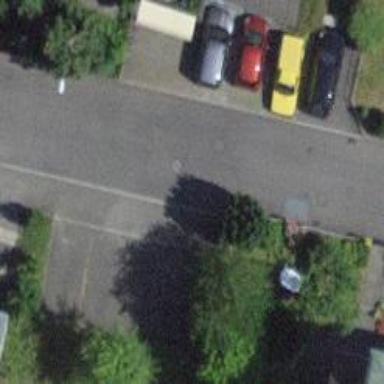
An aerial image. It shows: Kerb serving as barrier.